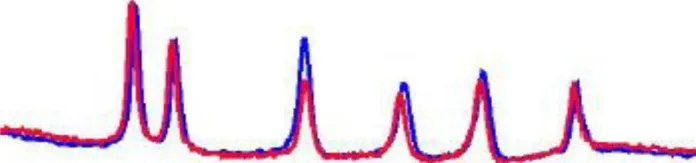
The denaturing high-performance liquid chromatography analysis results show a full deletion of exon 4 in the ARSA gene.
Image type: pathology (immunostaining)